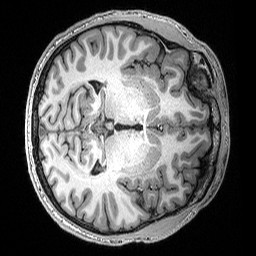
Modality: T1w
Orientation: axial
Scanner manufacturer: siemens
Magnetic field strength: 3 T
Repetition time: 2.53 s
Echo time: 0.0033 s